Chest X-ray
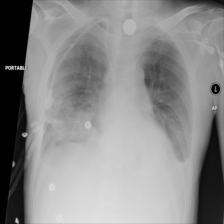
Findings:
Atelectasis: positive
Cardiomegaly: negative
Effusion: positive
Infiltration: positive
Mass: negative
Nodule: negative
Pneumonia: negative
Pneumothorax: negative
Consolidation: negative
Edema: negative
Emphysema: negative
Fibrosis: negative
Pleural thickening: negative
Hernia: negative